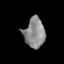
Tissue: prostate
Cell type: T cells
Senescence score: 0.3435
Nuclear area (px): 607
Mean DAPI intensity: 138.685